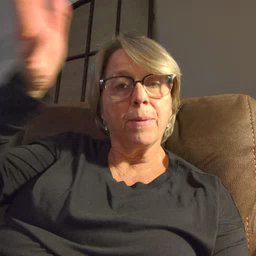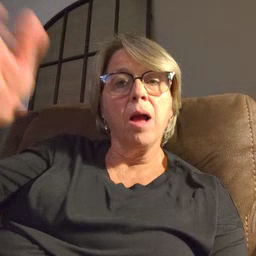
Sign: grandpa